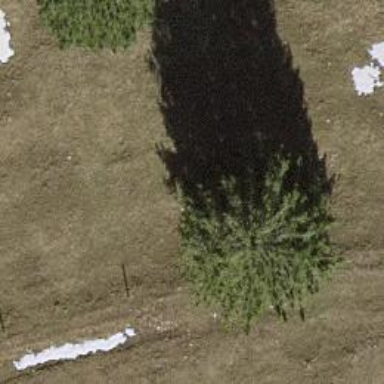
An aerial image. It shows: Single tag "natural: tree."